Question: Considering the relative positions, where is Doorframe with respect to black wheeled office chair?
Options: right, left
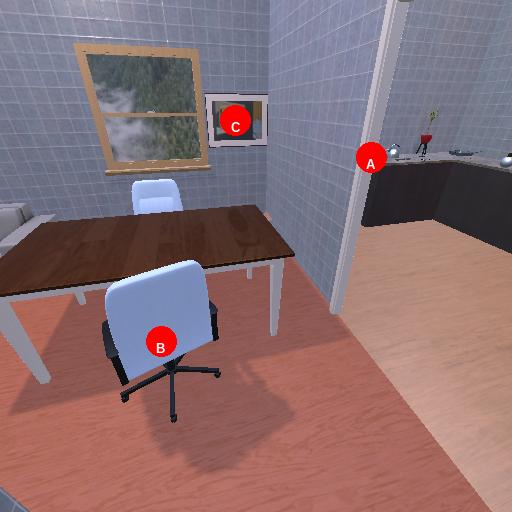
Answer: right